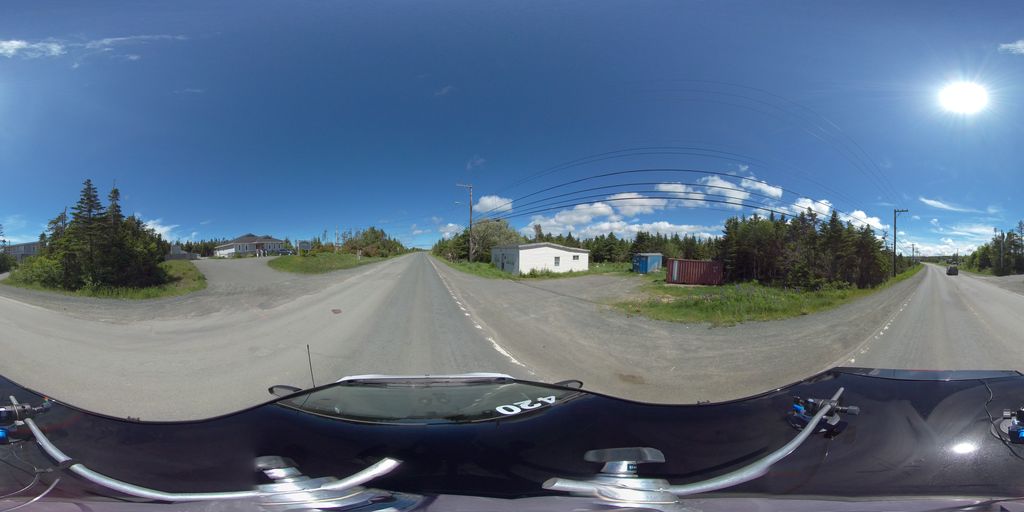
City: st_johns